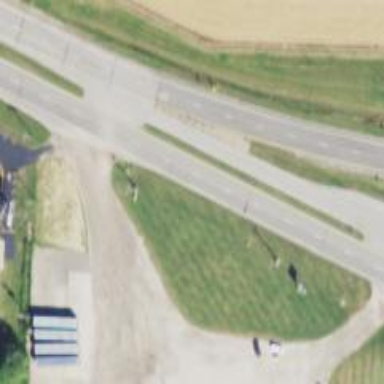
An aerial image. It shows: Primary road with asphalt surface.